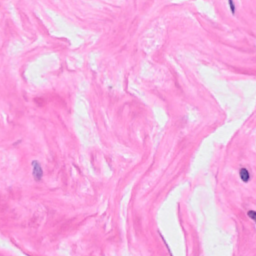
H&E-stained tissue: Breast